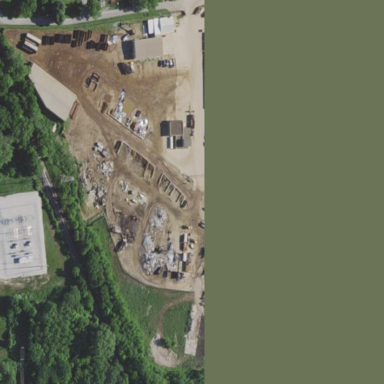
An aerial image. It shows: Scrap yard located in industrial area.